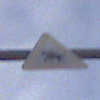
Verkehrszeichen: ReiterRechts
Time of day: MorningAfternoon
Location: Outdoor (Urban)
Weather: PartlyCloudy
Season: NotSpecified
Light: Natural